【题型】填空题　【知识点】平面几何　【难度】hard
已知：如图，点 \(A\)、\(B\) 在射线 \(OM\) 上，点 \(C\)、\(D\) 在射线 \(ON\) 上，\(AD\)、\(BC\) 交于点 \(P\)，\(\frac{OB}{OA}=\frac{OD}{OC}=\frac{5}{3}\)，设 \(\overrightarrow{OA}=\vec{a}\)，\(\overrightarrow{OC}=\vec{b}\).

(1) \(\overrightarrow{AC}=\underline{\quad\quad}\)，\(\overrightarrow{BD}=\underline{\quad\quad}\)（结果用含向量 \(\vec{a}\)、\(\vec{b}\) 的式子表示）.

(2) 由 (1) 可知 \(\overrightarrow{AC}\) 与 \(\overrightarrow{BD}\) 是 \underline{\quad\quad} 向量.

(3) 如果 \(|\overrightarrow{AP}|=6\)，那么 \(|\overrightarrow{DA}|=\underline{\quad\quad}\).
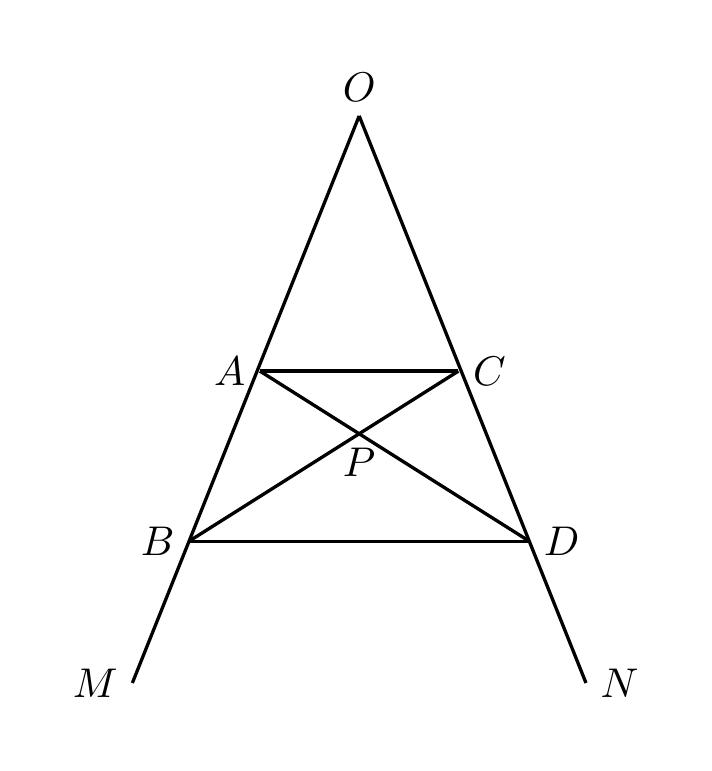
【解答】
【答案】
(1) \(\vec{b}-\vec{a}\)；\(\frac{5}{3}\vec{b}-\frac{5}{3}\vec{a}\)

(2) 平行

(3) \(16\)

【分析】本题考查了相似三角形的性质与判定，平面向量，掌握平面向量是解题的关键.

(1) \(\overrightarrow{AC}=\overrightarrow{OC}-\overrightarrow{OA}=\vec{b}-\vec{a}\)，\(\overrightarrow{BD}=\overrightarrow{OD}-\overrightarrow{OB}=\frac{5}{3}\vec{b}-\frac{5}{3}\vec{a}\);

(2) 根据 \(\overrightarrow{AC}=\vec{b}-\vec{a}\)，\(\overrightarrow{BD}=\frac{5}{3}\vec{b}-\frac{5}{3}\vec{a}\)，得出 \(\overrightarrow{AC}\) 与 \(\overrightarrow{BD}\) 是平行向量;

(3) 根据 \(\frac{OB}{OA}=\frac{OD}{OC}=\frac{5}{3}\)，得出 \(AC\parallel BD\)，从而得到 \(\triangle APC\backsim\triangle DPB\)，根据 \(\frac{|\overrightarrow{AP}|}{|\overrightarrow{PD}|}=\frac{AC}{BD}=\frac{3}{5}\)，求出 \(|\overrightarrow{PD}|=10\)，从而得到 \(|\overrightarrow{DA}|=16\).

【详解】(1) 解：\(\overrightarrow{AC}=\overrightarrow{OC}-\overrightarrow{OA}=\vec{b}-\vec{a}\)，\(\overrightarrow{BD}=\overrightarrow{OD}-\overrightarrow{OB}=\frac{5}{3}\vec{b}-\frac{5}{3}\vec{a}\).

故答案为：\(\vec{b}-\vec{a}\)；\(\frac{5}{3}\vec{b}-\frac{5}{3}\vec{a}\);

(2) 解：\(\because \overrightarrow{AC}=\vec{b}-\vec{a}\)，\(\overrightarrow{BD}=\frac{5}{3}\vec{b}-\frac{5}{3}\vec{a}\),

\(\therefore \overrightarrow{AC}\) 与 \(\overrightarrow{BD}\) 是平行向量,

故答案为：平行;

(3) 解：\(\because \frac{OB}{OA}=\frac{OD}{OC}=\frac{5}{3}\),

\(\therefore AC\parallel BD\),

\(\therefore \triangle APC\backsim\triangle DPB\),

\(\therefore \frac{|\overrightarrow{AP}|}{|\overrightarrow{PD}|}=\frac{AC}{BD}=\frac{3}{5}\),

\(\because |\overrightarrow{AP}|=6\),

\(\therefore |\overrightarrow{PD}|=10\),

\(\therefore |\overrightarrow{DA}|=16\),

故答案为：\(16\).